Question: There is a property inside Teechart edit window named bar offset. Like the following picture. Inside .dfm file it's name is OffsetPercent.
Q: How to change it at runtime.

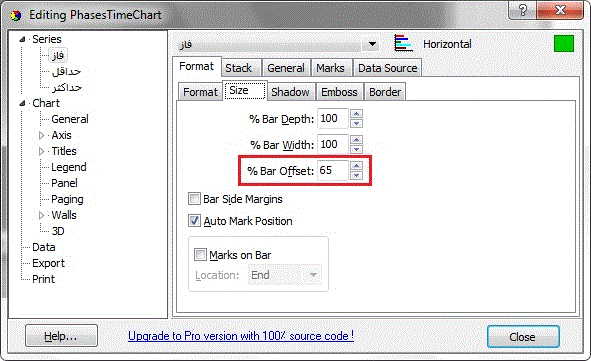
Answer: The 'OffsetPercent' property is published by the 'TCustomBarSeries' class, so you can typecast the series which is this series type descendant to access the property, e.g.:
'''
TCustomBarSeries(Chart1.Series[0]).OffsetPercent := 65;
'''
Or, if you know the exact series type, e.g. in your case the 'THorizBarSeries':
'''
THorizBarSeries(Chart1.Series[0]).OffsetPercent := 65;
'''
I've intentionally a class type testing (with the 'is' operator) since it's not relevant for the answer, but you should use it in your real code if you weren't sure about the series class type you're accessing.